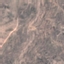
Land use / land cover: HerbaceousVegetation